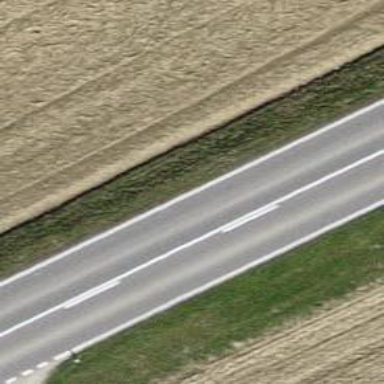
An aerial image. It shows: Secondary road.